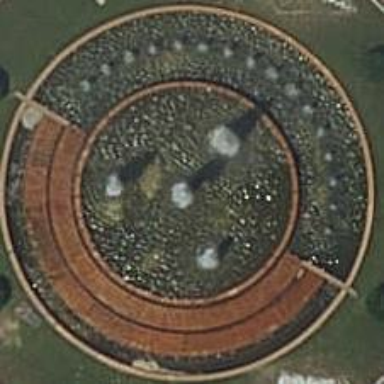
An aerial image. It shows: Fountain.